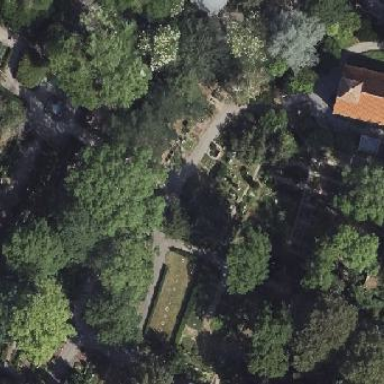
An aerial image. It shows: Cemetery.